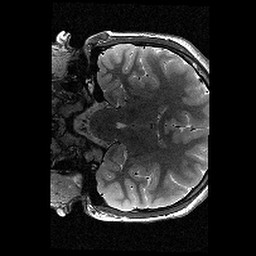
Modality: T2w
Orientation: coronal
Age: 12
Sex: female
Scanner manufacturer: siemens
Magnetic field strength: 3 T
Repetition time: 9.23 s
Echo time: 0.067 s